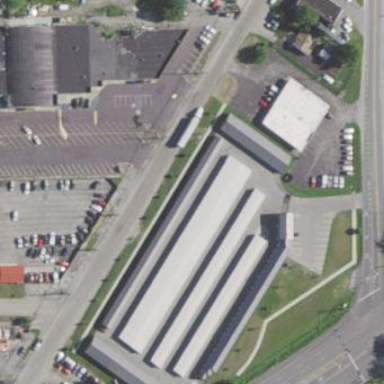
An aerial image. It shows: Warehouse.